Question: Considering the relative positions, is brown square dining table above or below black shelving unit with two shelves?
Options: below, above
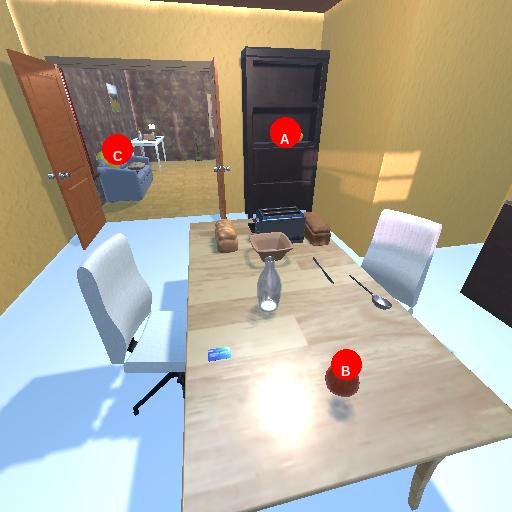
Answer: below